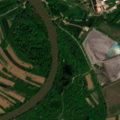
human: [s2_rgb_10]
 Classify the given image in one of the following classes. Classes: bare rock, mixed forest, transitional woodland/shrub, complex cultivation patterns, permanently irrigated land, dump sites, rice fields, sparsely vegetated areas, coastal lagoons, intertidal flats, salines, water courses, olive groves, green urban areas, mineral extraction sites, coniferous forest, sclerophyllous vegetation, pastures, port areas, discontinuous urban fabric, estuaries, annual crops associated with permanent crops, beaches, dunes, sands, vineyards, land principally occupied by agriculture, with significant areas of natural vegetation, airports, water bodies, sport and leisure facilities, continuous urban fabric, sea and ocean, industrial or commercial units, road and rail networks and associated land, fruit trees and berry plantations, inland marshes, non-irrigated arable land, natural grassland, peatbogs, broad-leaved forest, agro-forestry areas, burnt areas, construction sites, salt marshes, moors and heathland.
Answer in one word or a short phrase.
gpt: industrial or commercial units, mineral extraction sites, non-irrigated arable land, complex cultivation patterns, land principally occupied by agriculture, with significant areas of natural vegetation, broad-leaved forest, water courses